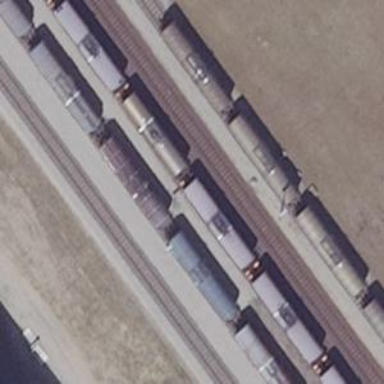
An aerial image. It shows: Railway switch.